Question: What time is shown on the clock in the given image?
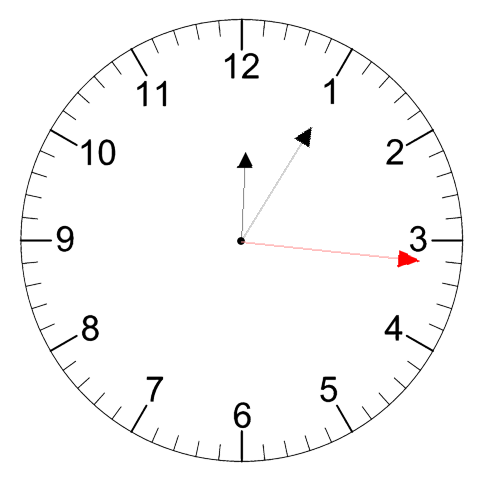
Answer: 12:05:16